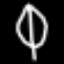
Label: leaf